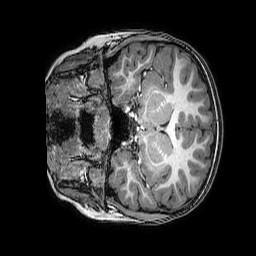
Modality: T1w
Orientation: coronal
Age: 7
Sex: male
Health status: healthy